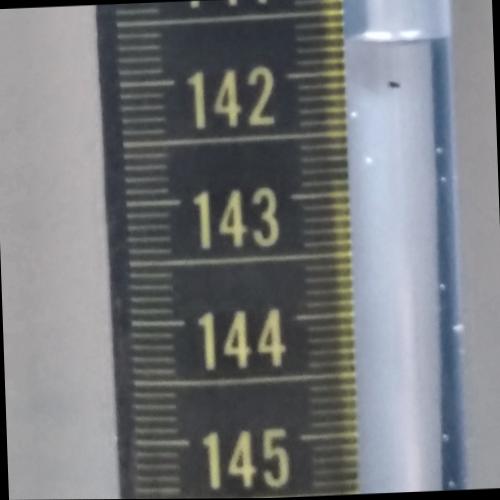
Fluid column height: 141.7 cm